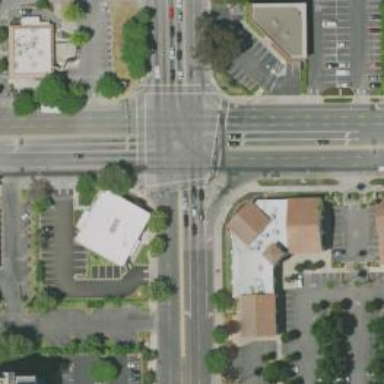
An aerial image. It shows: Solid stop line on the road.